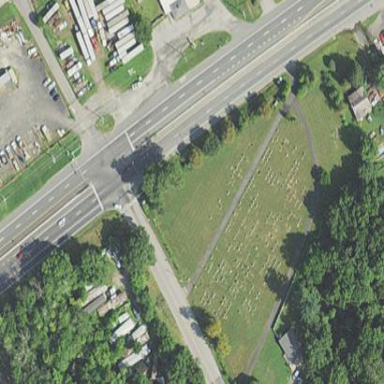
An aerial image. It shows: Graveyard used as cemetery.